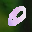
Label: 0